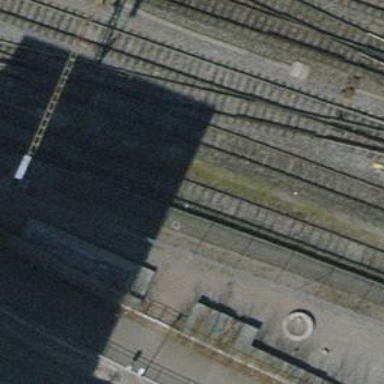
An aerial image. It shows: Single track railway in yard.